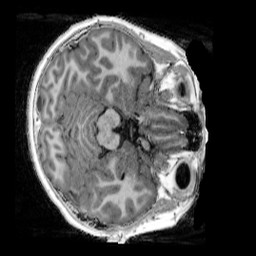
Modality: UNIT1_denoised
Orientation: axial
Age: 12
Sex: male
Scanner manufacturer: siemens
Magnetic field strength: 3 T
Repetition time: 4 s
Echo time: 0.00303 s